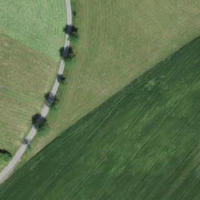
EUNIS habitat code: 24
Species observed at this site:
Lysimachia vulgaris